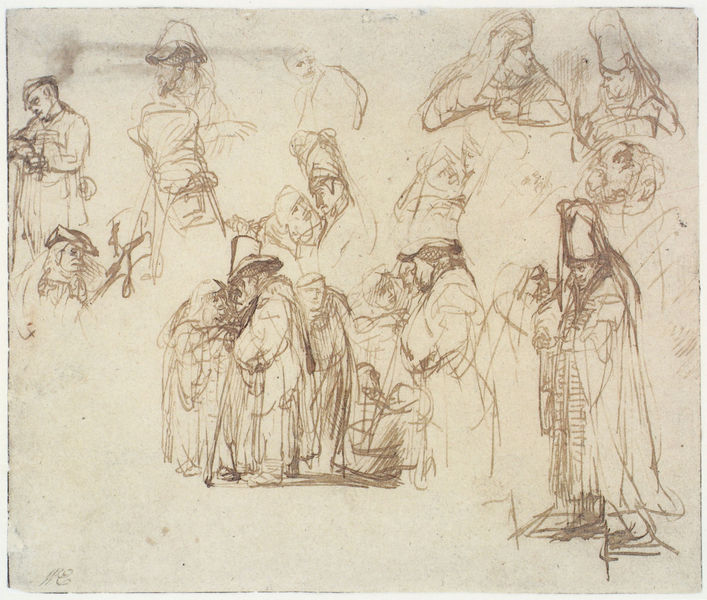
Titel: Studien zu den Gemälden „Die Predigt Johannes’ des Täufers“
Künstler: Harmensz van Rijn Rembrandt
Institution: Berlin, Staatliche Museen, Kupferstichkabinett
Schlagwörter: feder, gruppe, menschen, braun, frau, hut, hüte, skizze, zeichnung, flächig, gespräch, leute, alt, kirche, gewand, personen, papier, figuren, bischof, tusche, kohle, radierung, bürger, volk, bleistift, stift, rötel, steinschleuder, bischhof